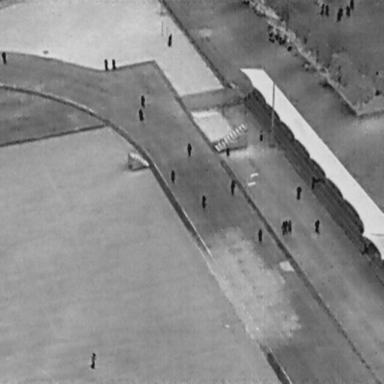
There are 25 objects shown in the infrared image, including 24 People, and a DontCare.